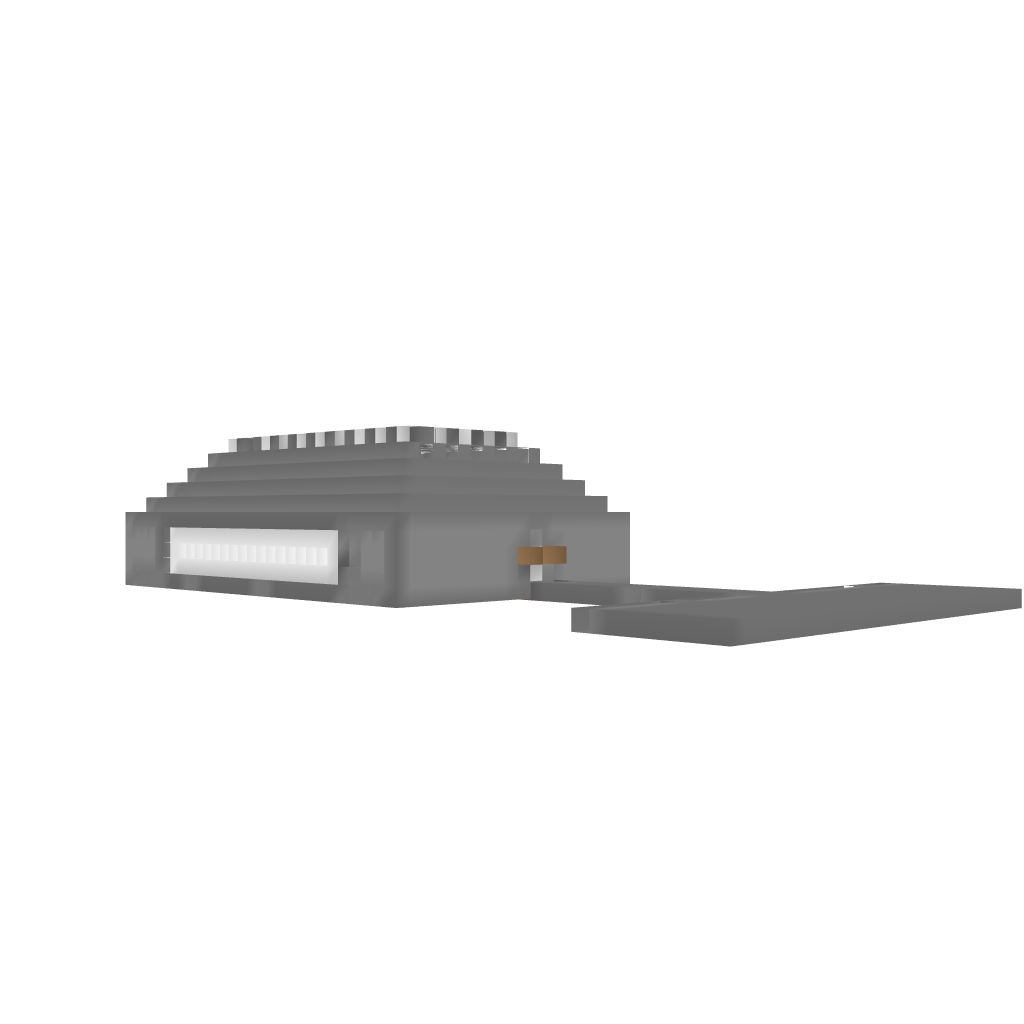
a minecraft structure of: Brick mansion bad low quality